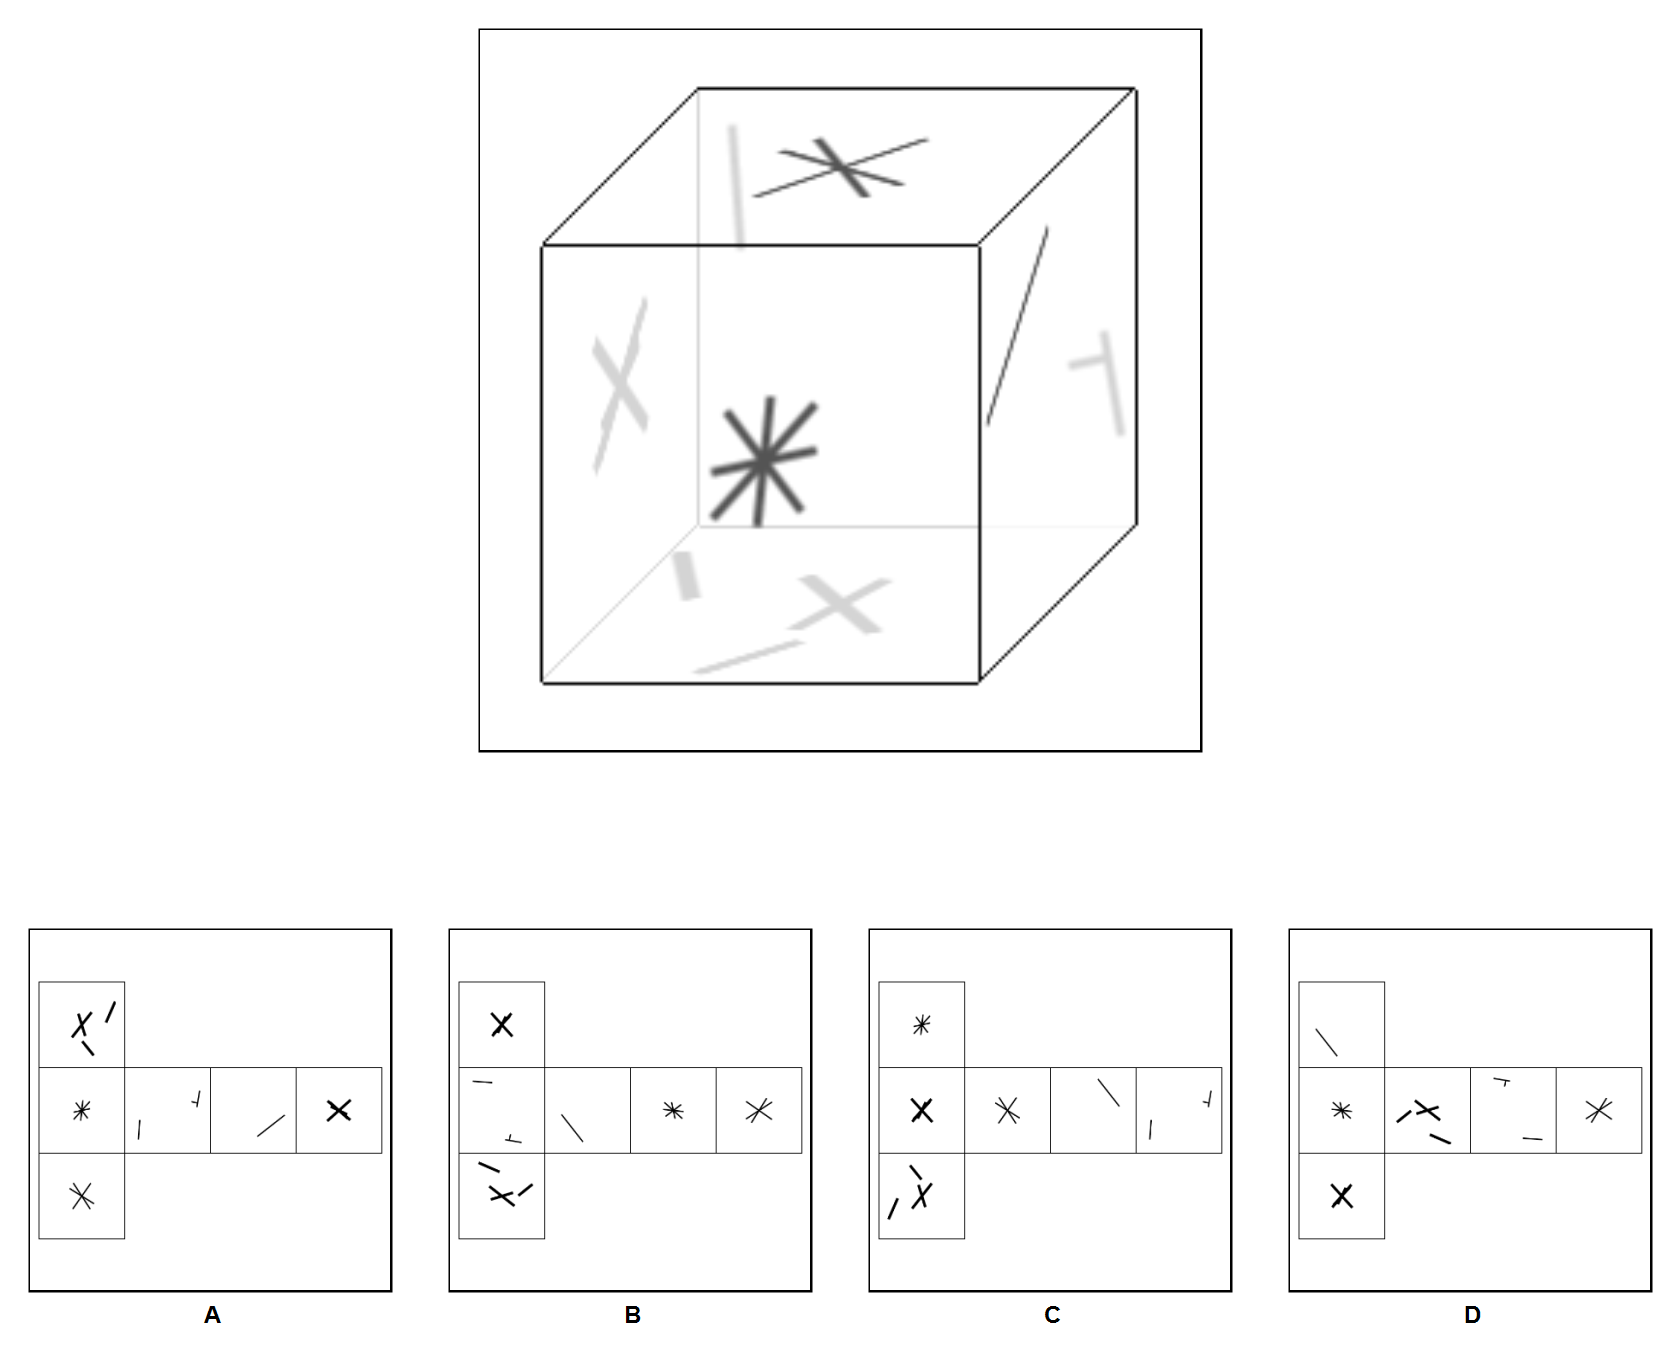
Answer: D